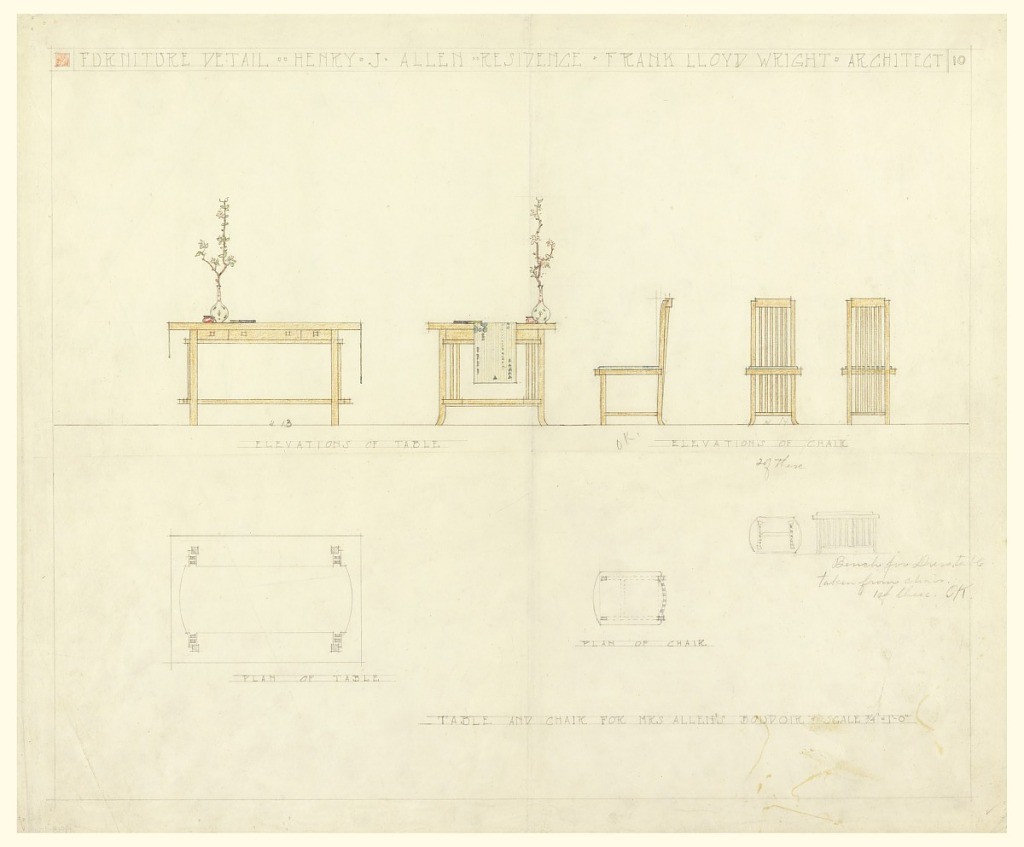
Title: Table and Chair for Mrs. Allen's Boudoir, Henry J. Allen Residence, Wichita, Kansas
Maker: Frank Lloyd Wright, American, 1867–1959
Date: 1917
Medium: Graphite, color pencil on cream tracing paper
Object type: Drawing
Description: Sheet divided into upper and lower parts. Upper part from left to right shows elevation views of table (front and side); elevation views of chair (side, facing left; front; back). Cloth runner, vase of flowers and book sit atop table. Lower part, in graphite only, shows plan of table, plan of chair and bench at right.